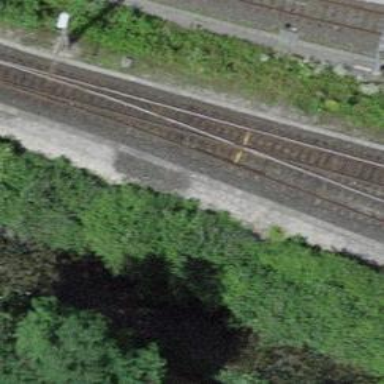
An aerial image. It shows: Railway line with electrified tracks and contact line. The voltage on the line is 3000 and 15000.